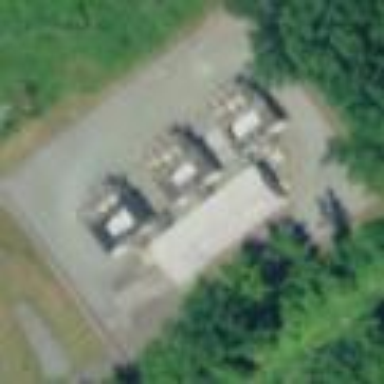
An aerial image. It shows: Fence surrounds minor distribution power substation.